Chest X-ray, PA view. Patient: 69 years old, sex F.
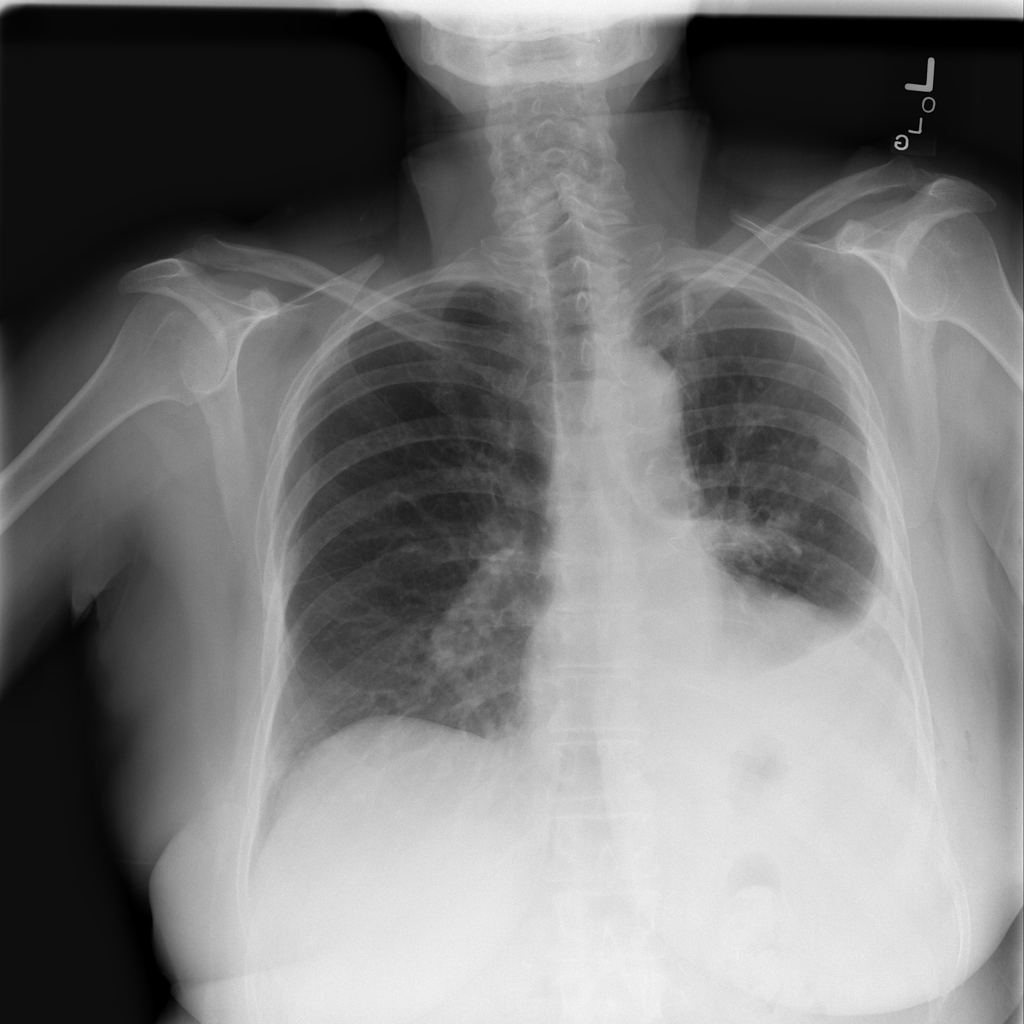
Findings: Atelectasis, Effusion, Nodule